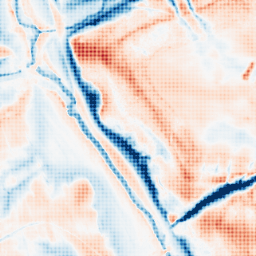
Category: classical
Decomposition family: gaussian
Decomposition parameters: sigma: 10
Upsampling method: sinc_hamming
Upsampling parameters: scale: 8
kernel_size: 8
Upsampling scale: 8